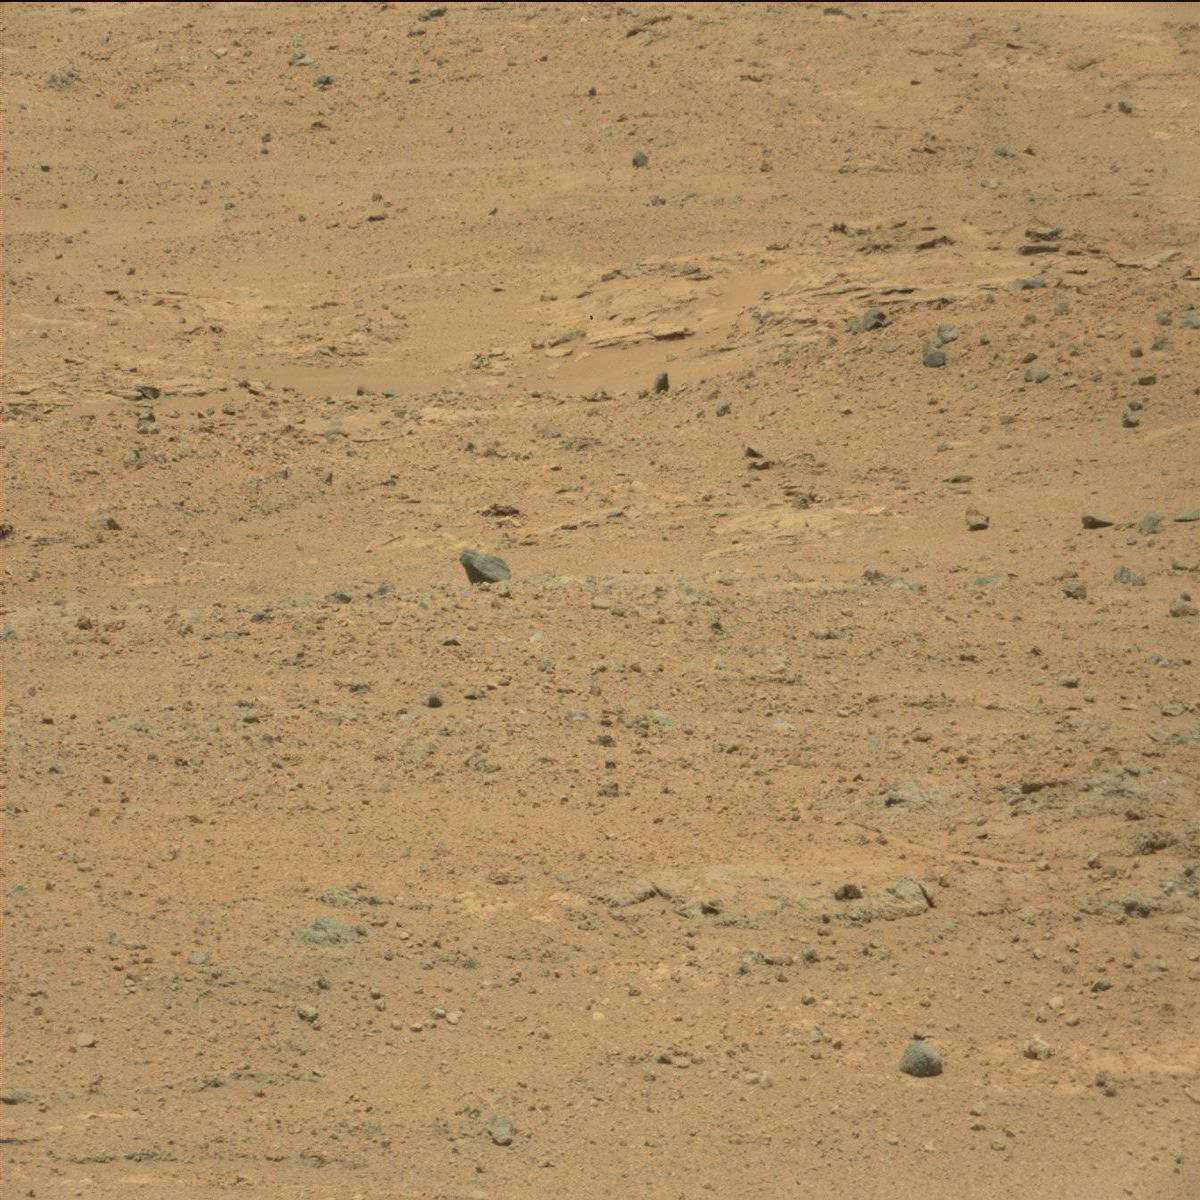
Terrain classes present: Bedrock, Rock, Sand / Soil